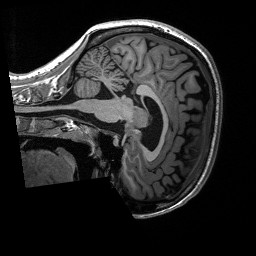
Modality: T1w
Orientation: sagittal
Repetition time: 8 s
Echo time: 0.066 s